Question:
In Above excel sheet i need a formula which will extract that particular column name where "1" is present and enter that name in the corresponding cell. Example- In above Image each row corresponding to col "Tags" contain the column name whose corresponding cell contain "1".
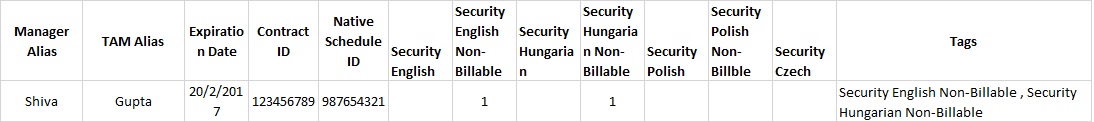
Answer: For a 4 column example you can use this:
'=SUBSTITUTE(TRIM(IF(A2,$A$1,"")&" "&IF(B2,$B$1,"")&" "&IF(C2,$C$1,"")&" "&IF(D2,$D$1,""))," ",", ")'
For 7 columns, just add additional 'IF' statements inside the 'TRIM' following the same pattern.
The formula relies on '1=TRUE' to keep it short. The result each 'IF' is followed by a space. The 'TRIM' gets rid of extra spaces left when no '1' occurs. Finally 'SUBSTITUTE' converts '' into ',' so you get a comma delimited list.
Note that:
> TRIM strips extra spaces from text, leaving only single spaces between words and no space characters at the start or end of the text.
<URL>